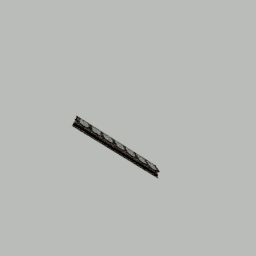
Label: architecture